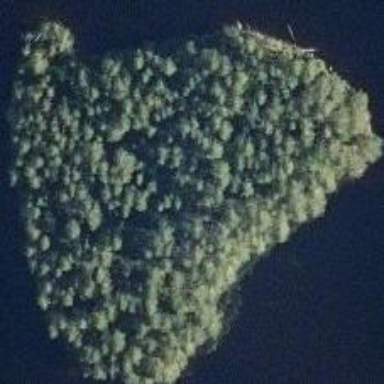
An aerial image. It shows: Islet.